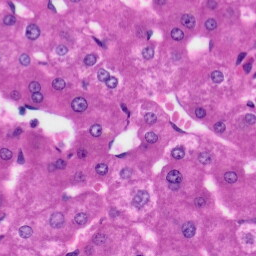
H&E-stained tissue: Liver